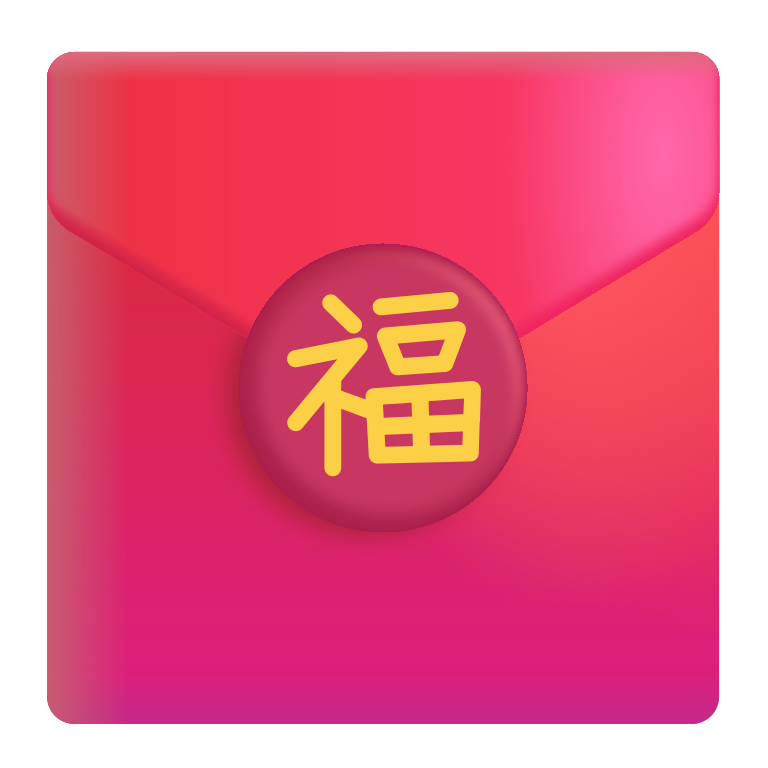
red envelope color